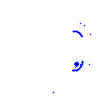
Particle: electron